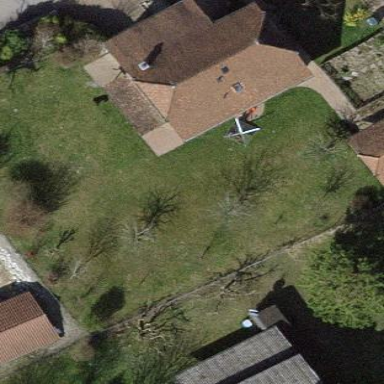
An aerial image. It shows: Simple and straightforward house.